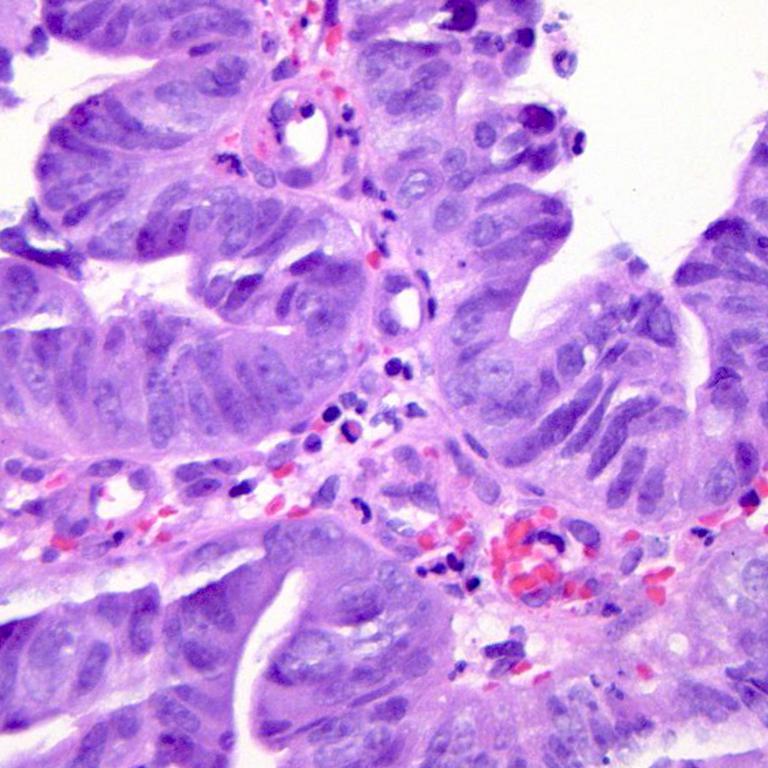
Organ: colon
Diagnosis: adenocarcinomas